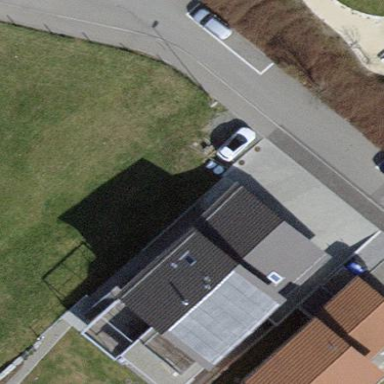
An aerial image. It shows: Detached building.